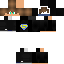
A male human skin with dark skin, wearing brown long hair dressed in a blue tshirt and black pants, featuring a closed mouth.